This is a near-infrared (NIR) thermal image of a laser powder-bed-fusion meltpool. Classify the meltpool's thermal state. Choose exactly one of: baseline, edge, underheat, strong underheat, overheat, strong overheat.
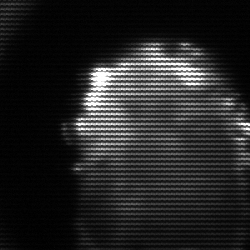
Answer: baseline